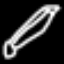
Label: pencil